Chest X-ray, PA view. Patient: 70 years old, sex F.
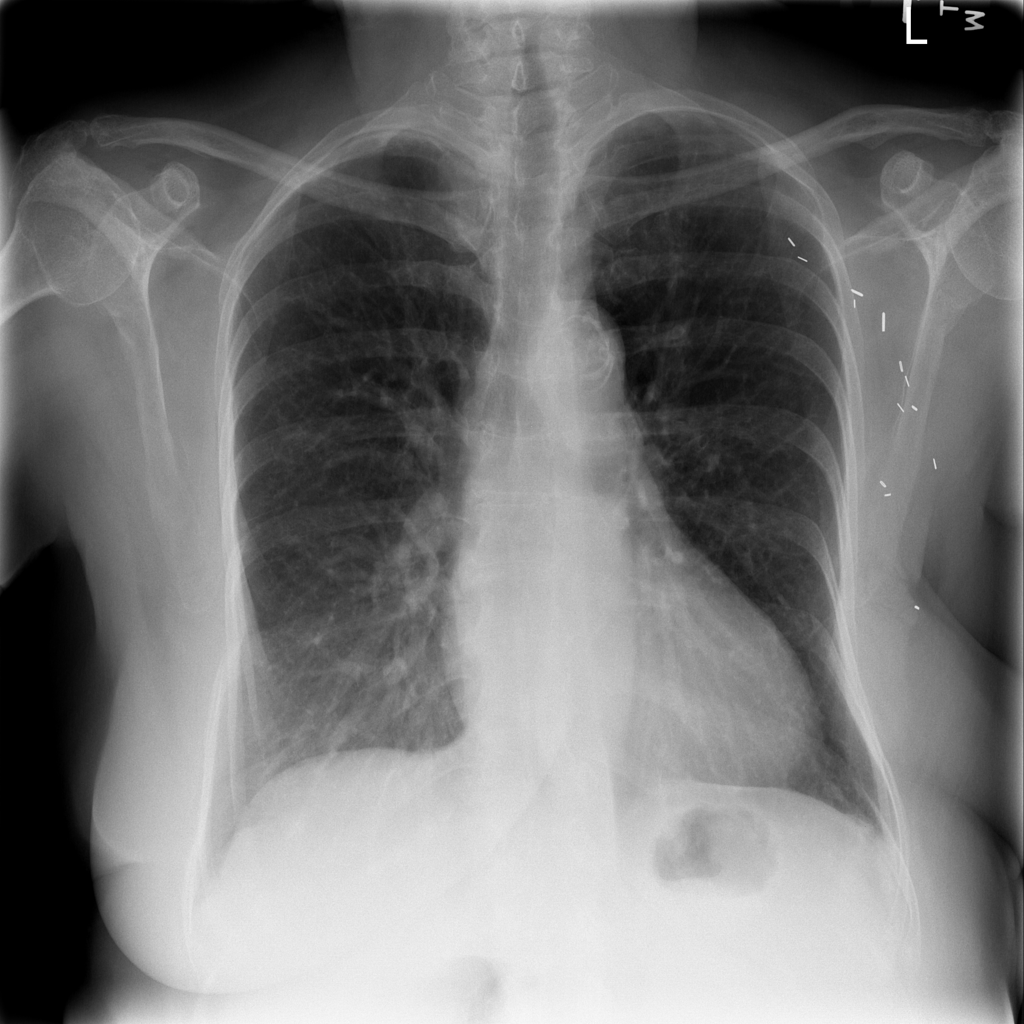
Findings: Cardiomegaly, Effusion